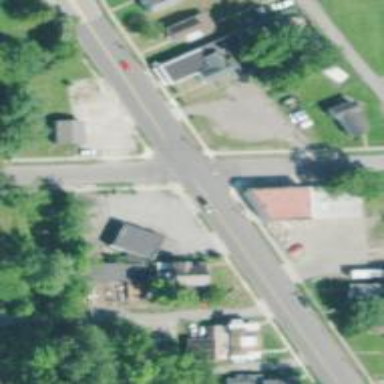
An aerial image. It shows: Crossing road.